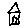
Label: house